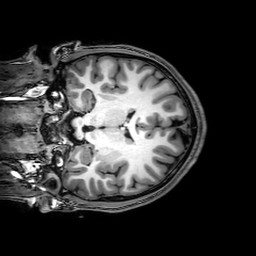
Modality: T1w
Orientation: coronal
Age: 21
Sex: male
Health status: healthy
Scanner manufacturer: philips
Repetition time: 0.008192 s
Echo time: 0.00375 s